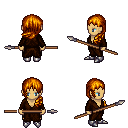
a pixel art fantasy rpg character, female body template, human, tanned skin, brown robe, gold greaves, dark blonde left-swept hairstyle, metal boots, spear, four views (front, back, left, right), 2x2 character sprite sheet, small pixel art, hard edges, no anti-aliasing